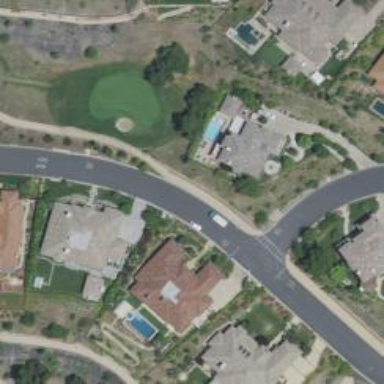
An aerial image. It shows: Path for both roads and golfers.